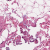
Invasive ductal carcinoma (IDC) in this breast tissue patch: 0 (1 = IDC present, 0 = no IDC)